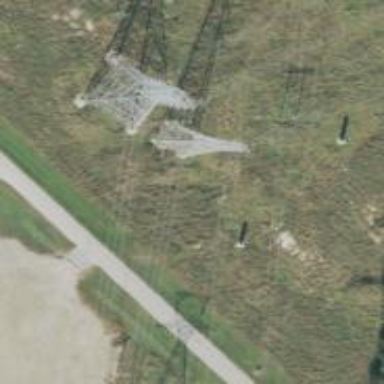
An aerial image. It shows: Towering power structure.